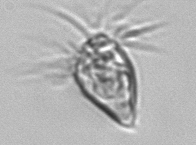
Label: Strombidium_morphotype1